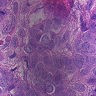
Metastatic tissue present: yes